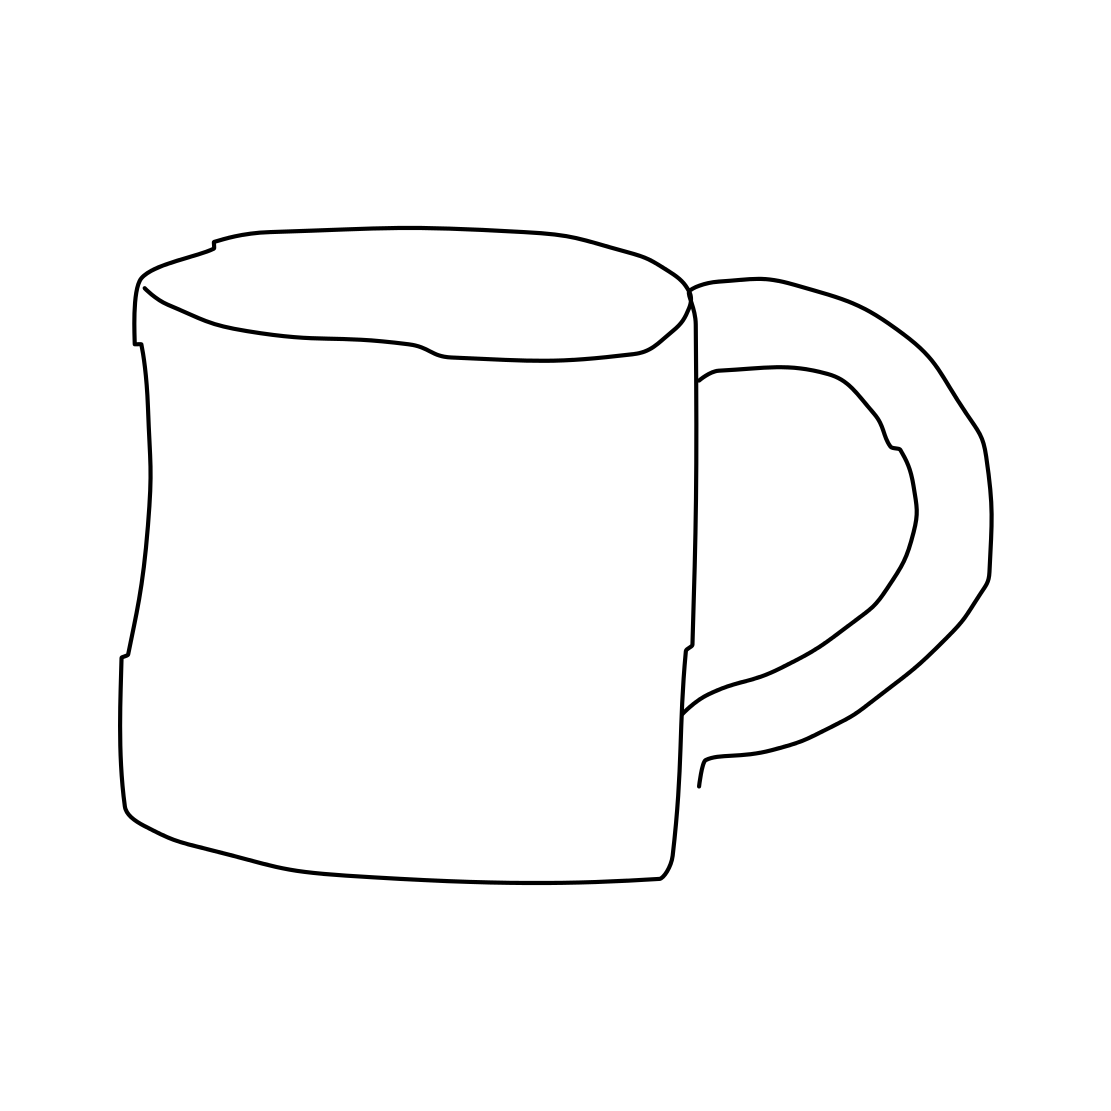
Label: mug